Acute ischemic stroke brain MRI, CoRegistered space, volume 192x192x30, slice 17 of 30.
ADC (apparent diffusion coefficient): 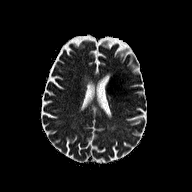
Tmax (time-to-maximum): 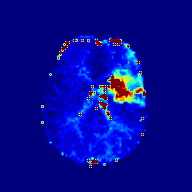
MTT (mean transit time): 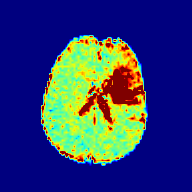
rCBF (relative cerebral blood flow): 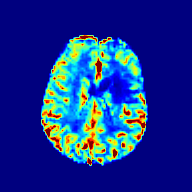
rCBV (relative cerebral blood volume): 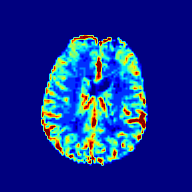
TTP (time-to-peak): 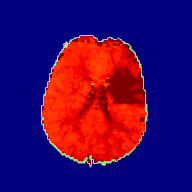
Final infarct lesion volume (90-day follow-up ground truth): 4604 voxels